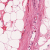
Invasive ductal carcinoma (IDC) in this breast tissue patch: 0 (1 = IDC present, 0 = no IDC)